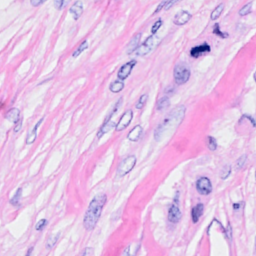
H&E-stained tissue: Breast